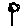
Label: flower